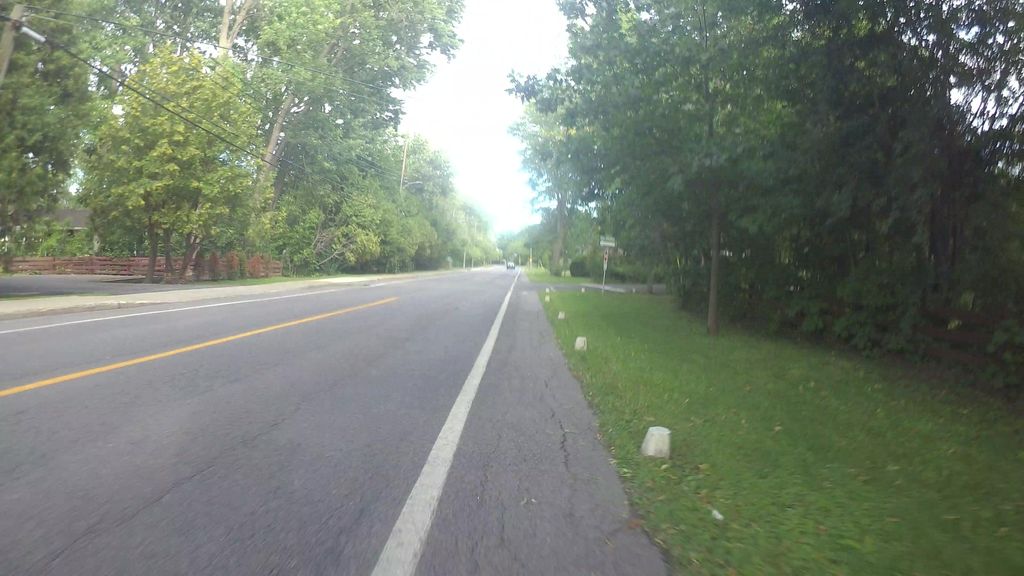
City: montreal